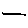
Label: line